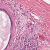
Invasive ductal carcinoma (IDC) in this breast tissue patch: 0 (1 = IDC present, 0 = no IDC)